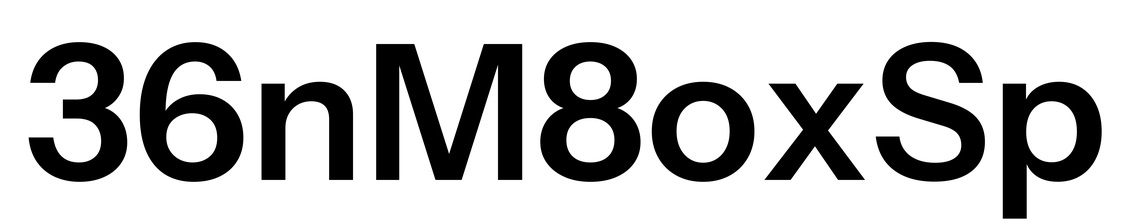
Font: InstrumentSans_SemiBold